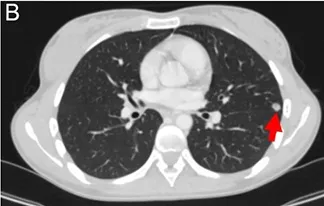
To 9 mm ]. , but absent in the follow-up scan.
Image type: radiology (ct)